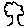
Label: tree